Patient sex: M
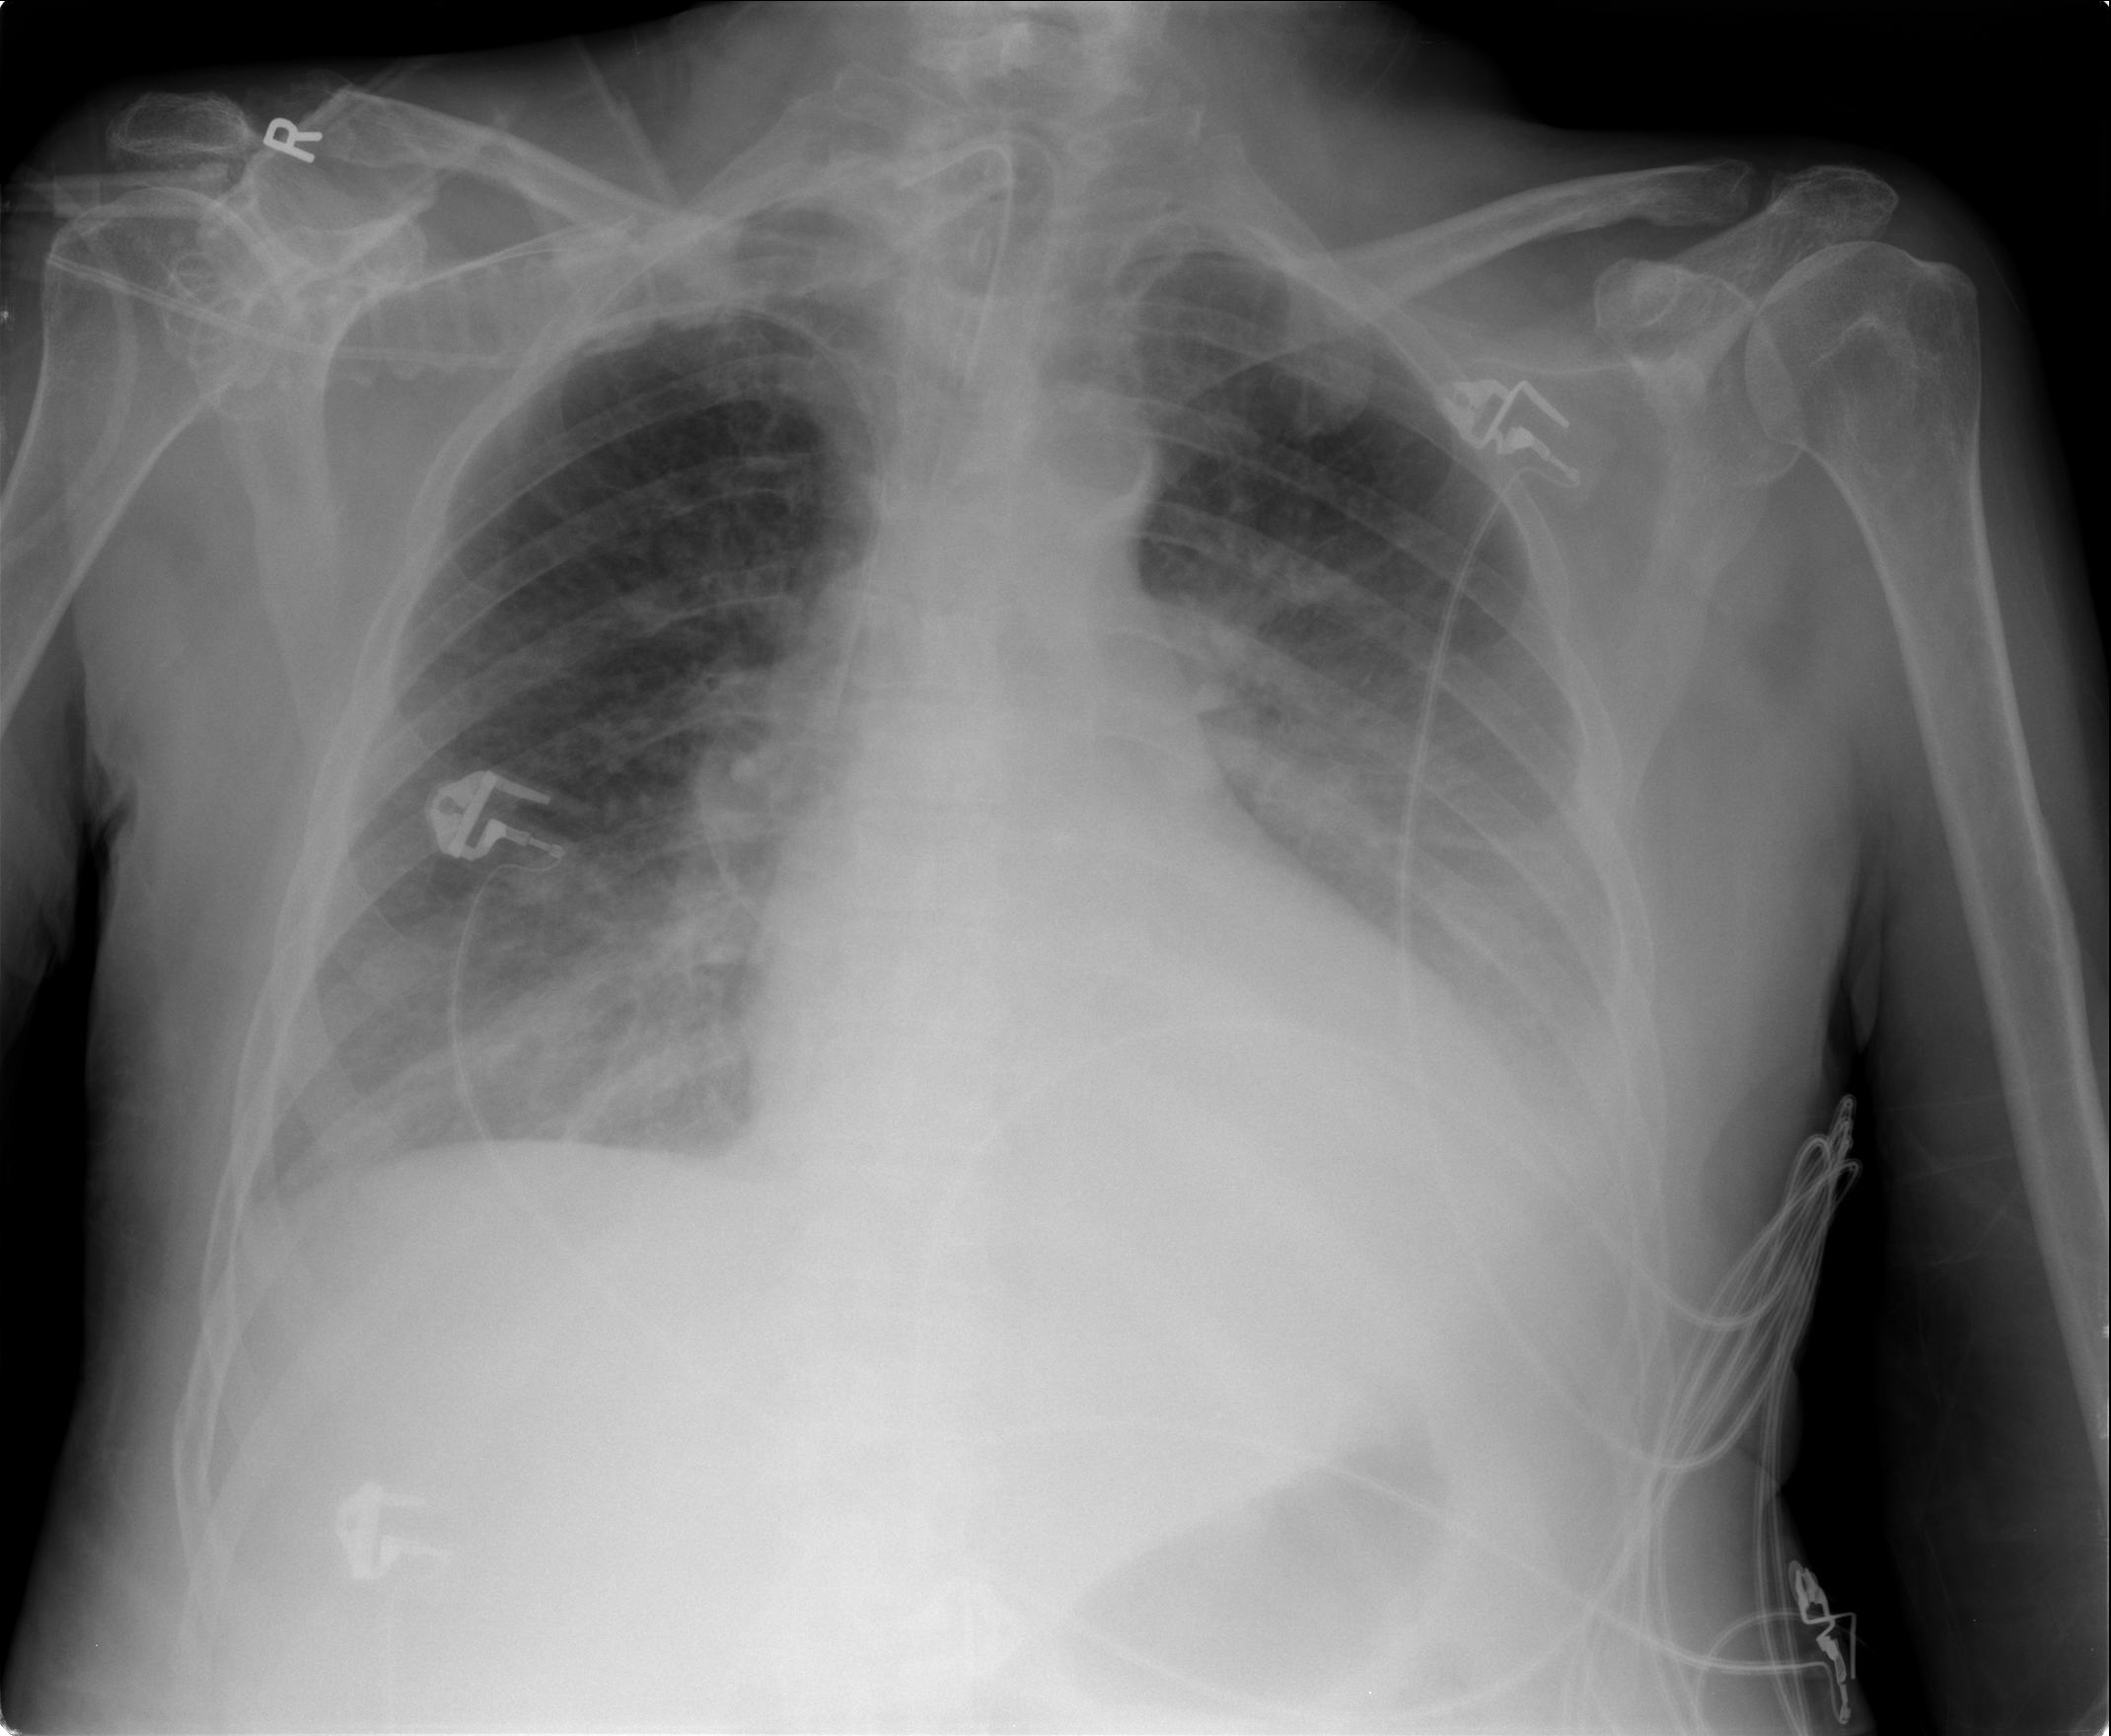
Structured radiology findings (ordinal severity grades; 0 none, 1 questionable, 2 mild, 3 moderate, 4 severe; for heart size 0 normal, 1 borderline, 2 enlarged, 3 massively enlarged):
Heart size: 2
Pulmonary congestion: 2
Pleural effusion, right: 1
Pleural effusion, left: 2
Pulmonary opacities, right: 0
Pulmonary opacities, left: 0
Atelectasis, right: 1
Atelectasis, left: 2